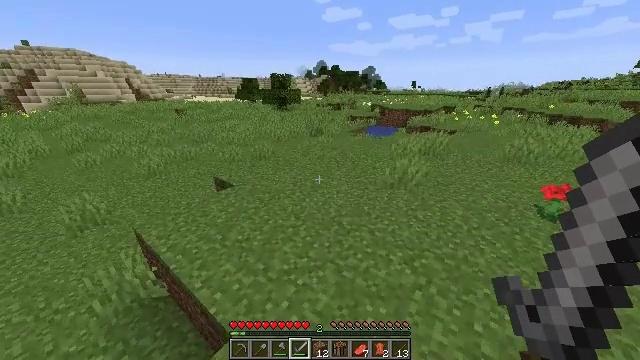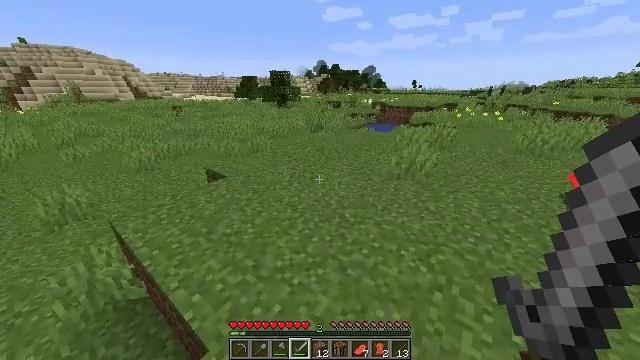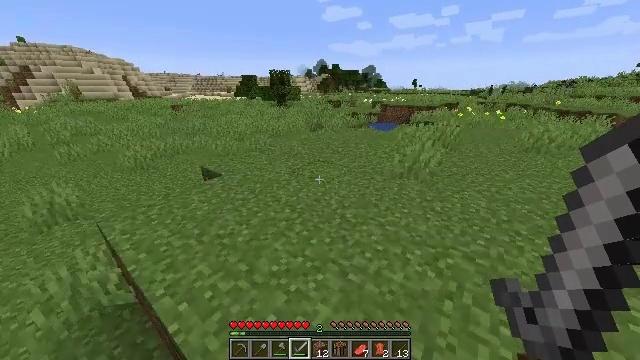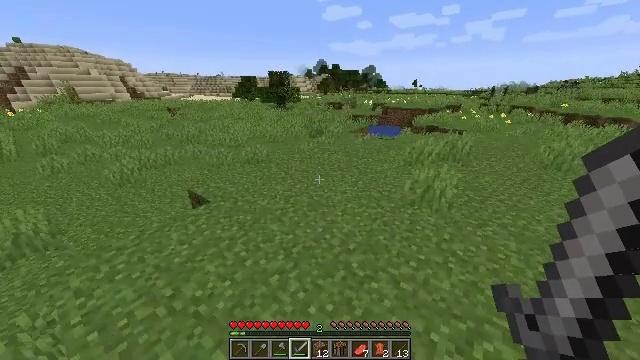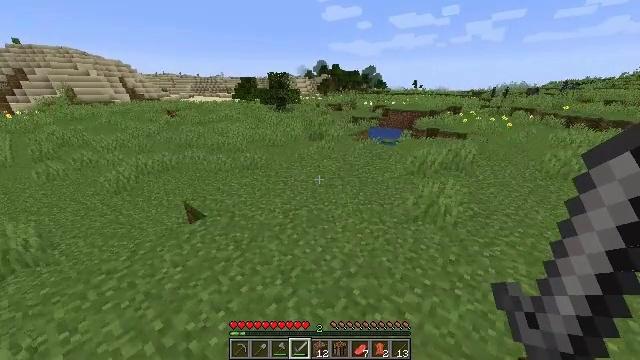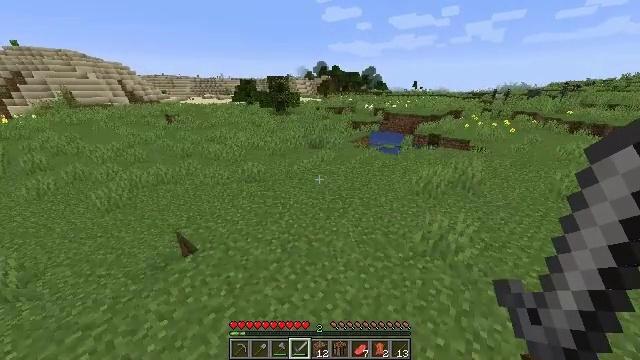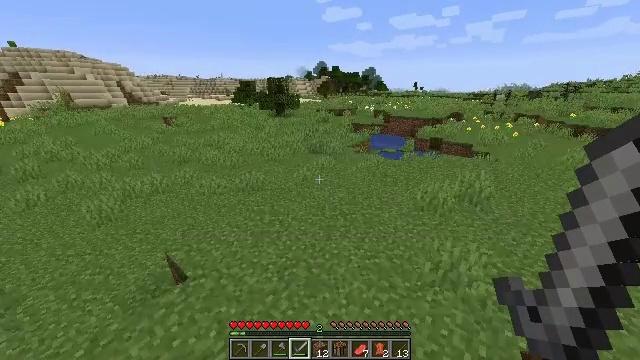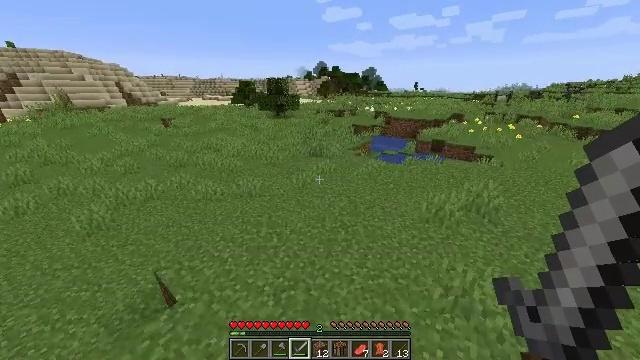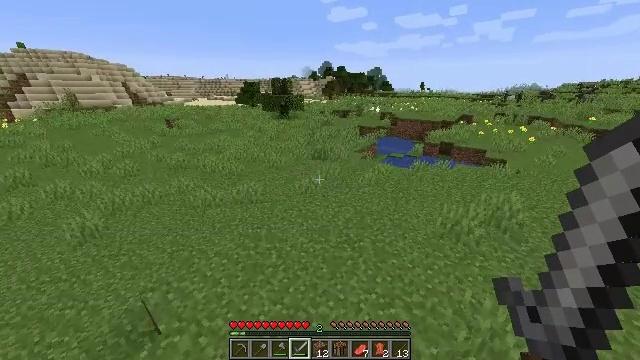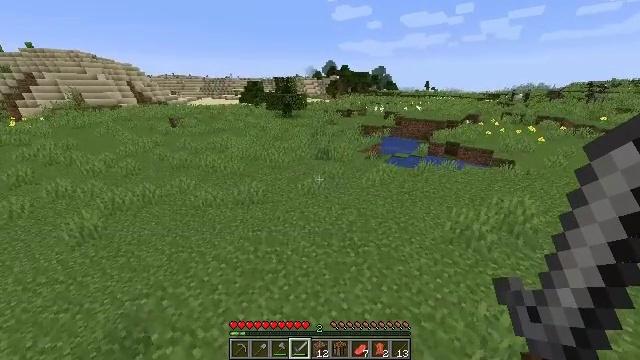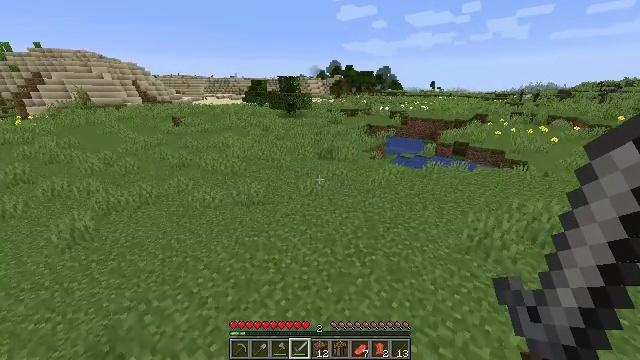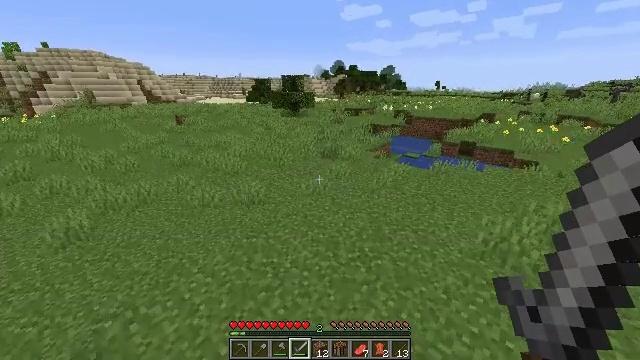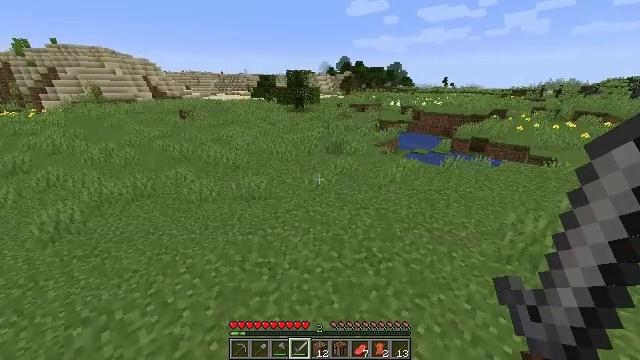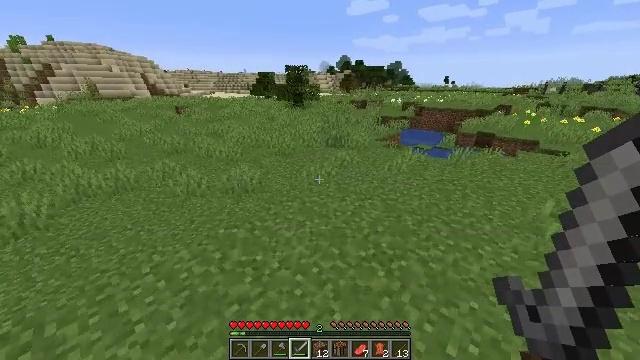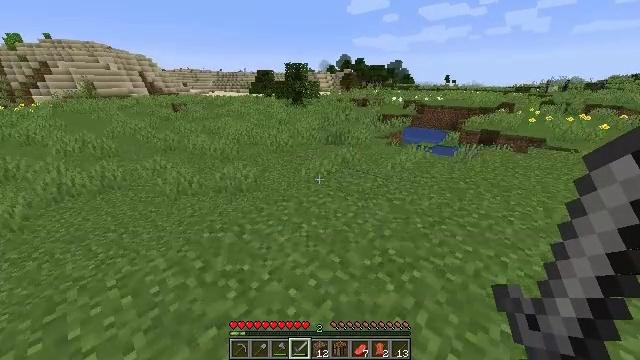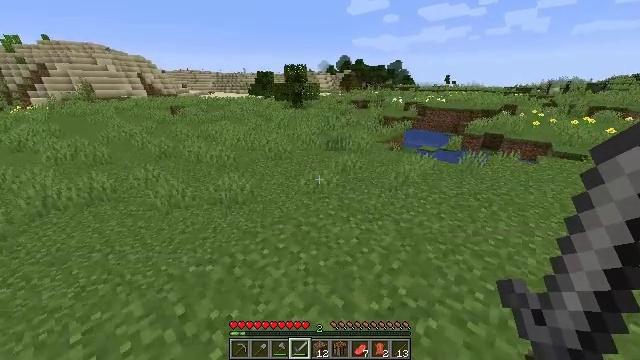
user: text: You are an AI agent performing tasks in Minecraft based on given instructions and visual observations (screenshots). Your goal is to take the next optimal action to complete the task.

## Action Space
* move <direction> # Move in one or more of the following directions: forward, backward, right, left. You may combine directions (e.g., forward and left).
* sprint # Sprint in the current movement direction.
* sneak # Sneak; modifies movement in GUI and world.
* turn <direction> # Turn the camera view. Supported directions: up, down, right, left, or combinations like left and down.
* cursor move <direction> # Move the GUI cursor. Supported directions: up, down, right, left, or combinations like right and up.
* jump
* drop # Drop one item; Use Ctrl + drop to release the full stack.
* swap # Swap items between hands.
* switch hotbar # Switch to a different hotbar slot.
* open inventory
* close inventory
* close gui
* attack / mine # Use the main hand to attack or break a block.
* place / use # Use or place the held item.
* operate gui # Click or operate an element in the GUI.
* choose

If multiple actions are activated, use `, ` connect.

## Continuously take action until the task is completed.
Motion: motion action
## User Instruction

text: Gather oak leaves by attacking.
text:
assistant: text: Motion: move forward, sprint, jump
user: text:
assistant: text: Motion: move forward, sprint, jump
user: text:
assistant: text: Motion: move forward, sprint, jump
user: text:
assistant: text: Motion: move forward, sprint, jump
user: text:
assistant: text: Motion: move forward, sprint, jump
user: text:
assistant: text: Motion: move forward, sprint, jump
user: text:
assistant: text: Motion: move forward, sprint, jump
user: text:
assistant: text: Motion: move forward, sprint, turn left, jump
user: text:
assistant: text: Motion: move forward, sprint, jump
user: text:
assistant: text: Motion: move forward, sprint, turn left, jump
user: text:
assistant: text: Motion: move forward, sprint, jump
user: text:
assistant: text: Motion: move forward, sprint, turn left, jump
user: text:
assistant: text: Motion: move forward, sprint, jump
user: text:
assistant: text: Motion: move forward, sprint, jump
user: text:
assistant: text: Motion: move forward, sprint, jump
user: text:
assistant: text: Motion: move forward, sprint, jump
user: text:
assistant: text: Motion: move forward, sprint, jump
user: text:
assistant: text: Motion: move forward, sprint, jump
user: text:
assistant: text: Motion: move forward, sprint, turn left, jump
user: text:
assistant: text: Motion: move forward, sprint, turn left, jump
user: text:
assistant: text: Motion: move forward, sprint, turn left, jump
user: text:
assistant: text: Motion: move forward, sprint, jump
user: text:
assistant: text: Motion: move forward, sprint, turn left, jump
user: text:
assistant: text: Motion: move forward, sprint, jump
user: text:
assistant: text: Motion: move forward, sprint, jump
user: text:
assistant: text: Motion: move forward, sprint, jump
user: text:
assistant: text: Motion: move forward, sprint, jump
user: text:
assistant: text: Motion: move forward, sprint, jump
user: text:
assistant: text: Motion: move forward, sprint, jump
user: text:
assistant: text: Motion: move forward, sprint, jump